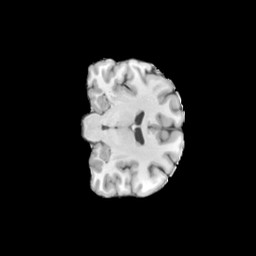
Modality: T1w
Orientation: coronal